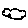
Label: cloud